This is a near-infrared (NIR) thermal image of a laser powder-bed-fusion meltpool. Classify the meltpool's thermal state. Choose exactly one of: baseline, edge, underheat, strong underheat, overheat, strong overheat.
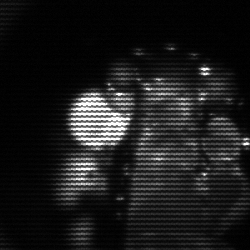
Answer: baseline